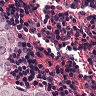
Metastatic tissue present: no